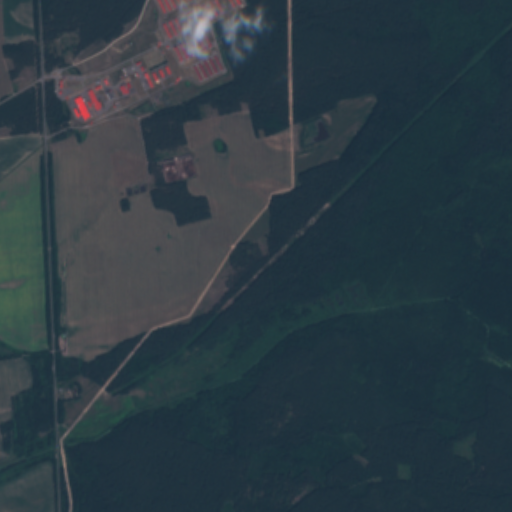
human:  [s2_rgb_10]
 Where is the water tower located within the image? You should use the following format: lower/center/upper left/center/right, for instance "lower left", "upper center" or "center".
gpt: The water tower is located in the upper left of the image.
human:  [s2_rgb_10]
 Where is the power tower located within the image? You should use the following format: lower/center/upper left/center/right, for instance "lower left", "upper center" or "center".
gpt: There is no power tower in the image.